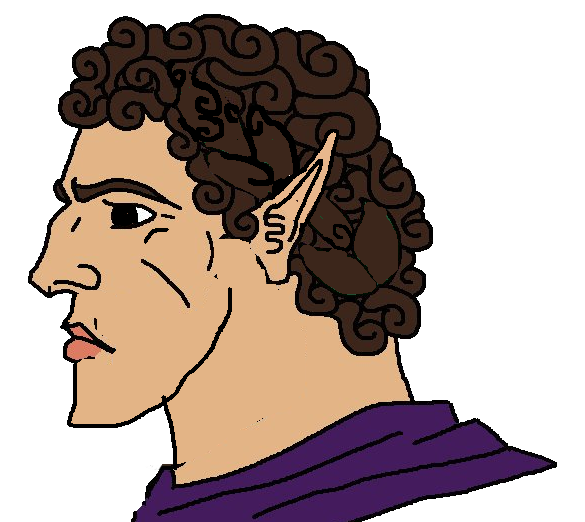
Label: 4_Yes_Chad